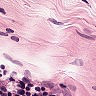
Metastatic tissue present: no